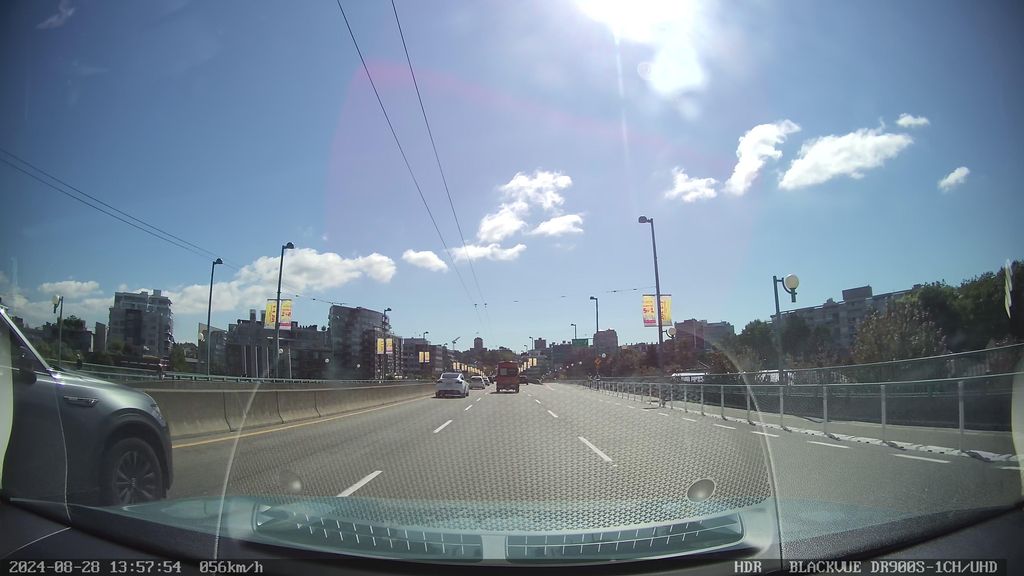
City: vancouver